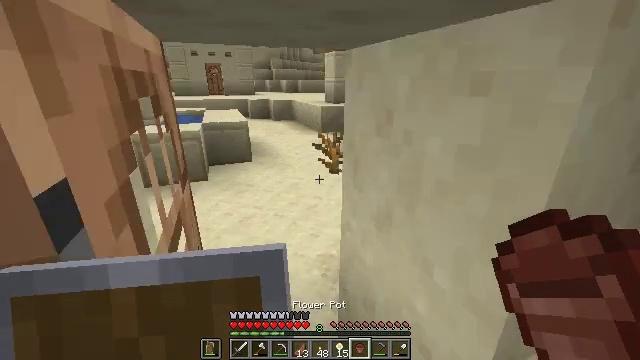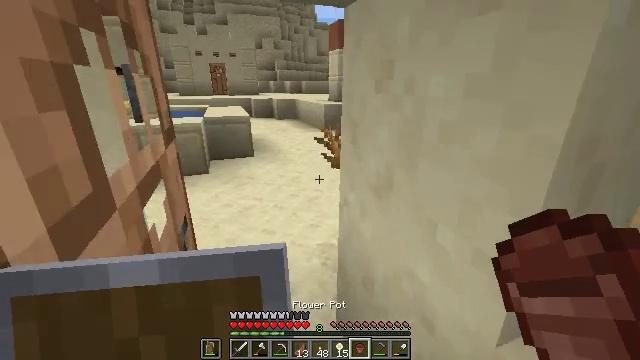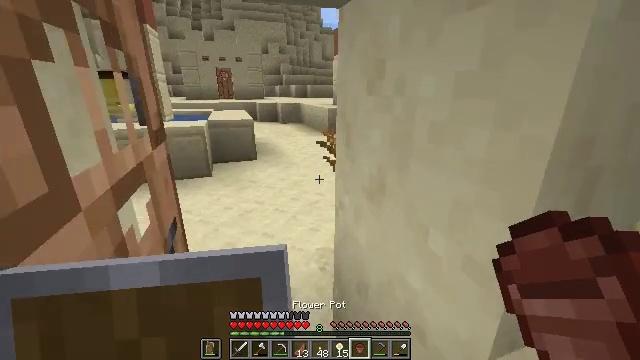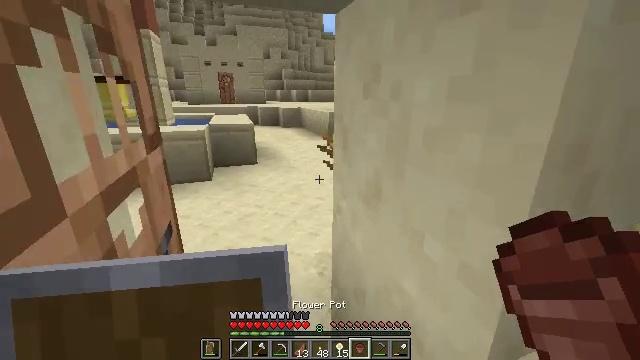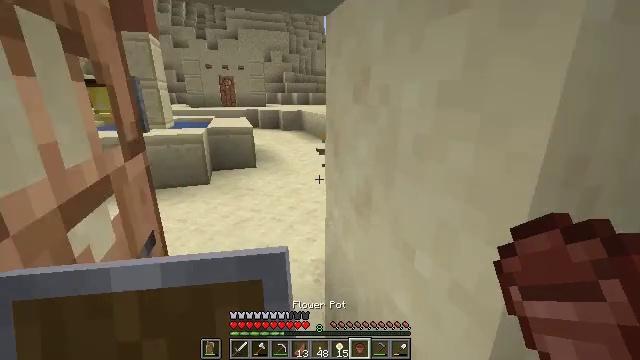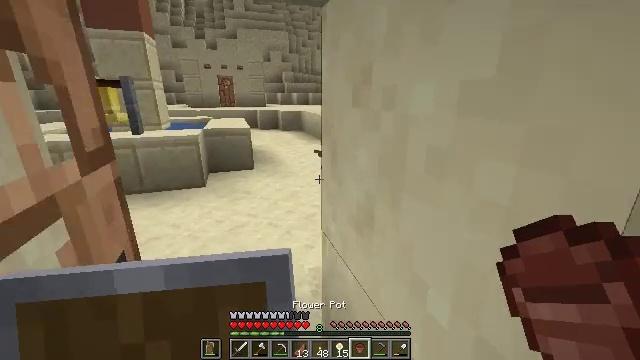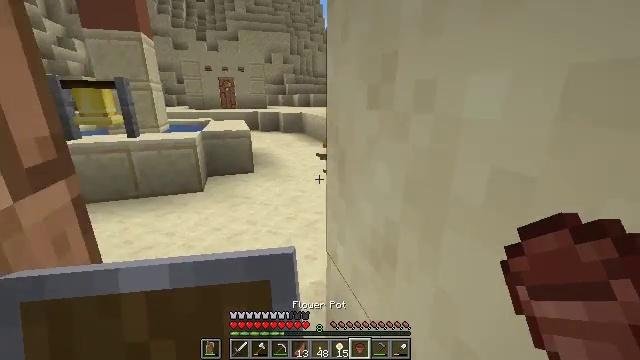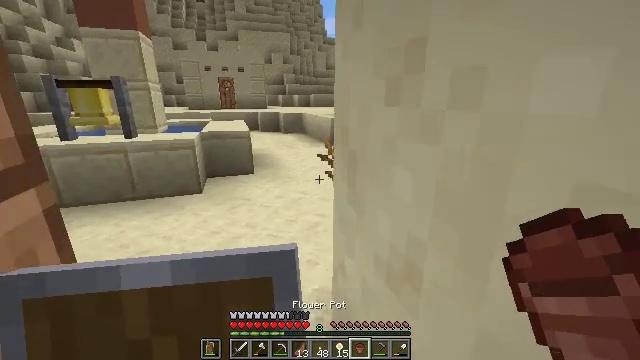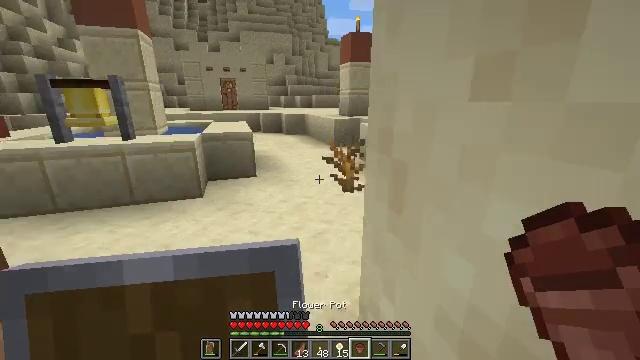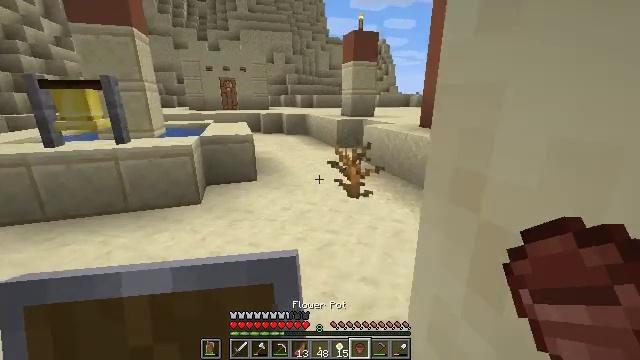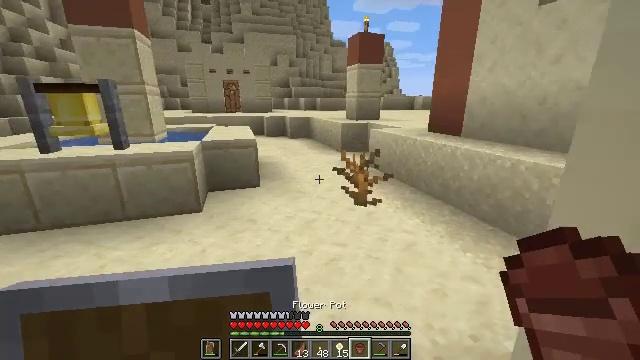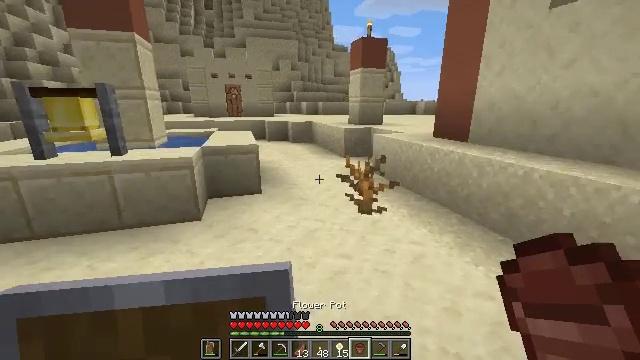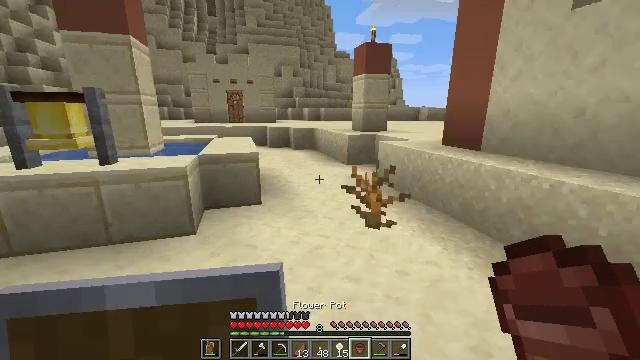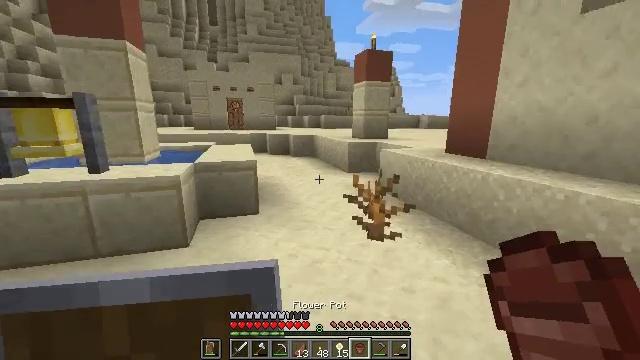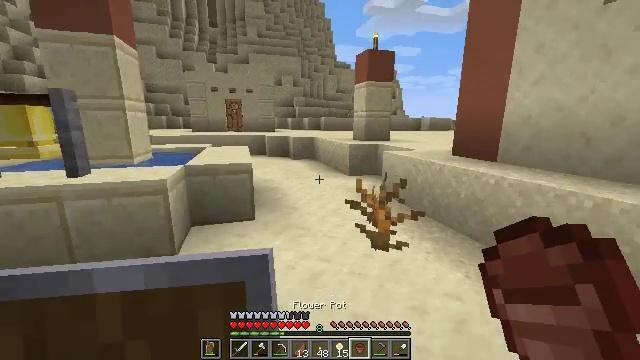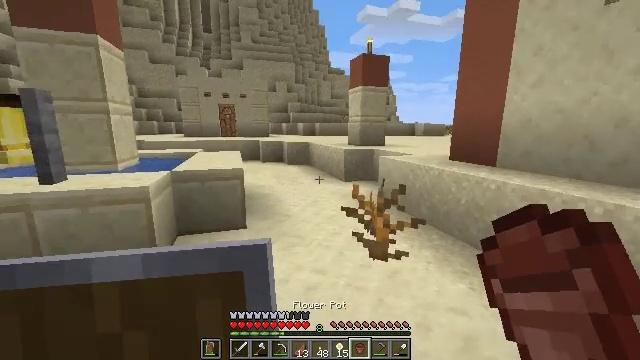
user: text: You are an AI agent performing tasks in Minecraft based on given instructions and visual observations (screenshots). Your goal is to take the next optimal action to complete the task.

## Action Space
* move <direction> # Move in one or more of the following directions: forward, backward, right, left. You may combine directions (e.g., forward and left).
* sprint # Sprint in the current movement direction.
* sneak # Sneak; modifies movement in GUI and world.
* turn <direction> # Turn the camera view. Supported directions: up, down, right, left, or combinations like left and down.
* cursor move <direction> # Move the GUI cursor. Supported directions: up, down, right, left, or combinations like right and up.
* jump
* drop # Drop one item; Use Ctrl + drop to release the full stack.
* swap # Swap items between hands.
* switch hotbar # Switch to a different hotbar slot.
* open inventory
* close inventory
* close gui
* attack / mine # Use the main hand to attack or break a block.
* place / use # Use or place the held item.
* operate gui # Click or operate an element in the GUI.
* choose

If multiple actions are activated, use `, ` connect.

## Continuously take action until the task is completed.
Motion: motion action
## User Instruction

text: Remove the potted dead bush from the pot.
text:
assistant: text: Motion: move forward
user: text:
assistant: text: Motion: move forward, turn left
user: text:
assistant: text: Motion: move forward
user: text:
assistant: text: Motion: move forward
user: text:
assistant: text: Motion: move forward
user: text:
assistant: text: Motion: move forward
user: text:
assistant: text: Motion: move forward
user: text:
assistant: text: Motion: move forward
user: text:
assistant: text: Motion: move forward
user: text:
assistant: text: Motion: move forward, sprint
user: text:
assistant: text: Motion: move forward, sprint
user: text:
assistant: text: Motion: move forward, sprint, turn up
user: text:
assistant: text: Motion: move forward, turn up
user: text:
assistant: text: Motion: move forward
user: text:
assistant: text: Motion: move forward, turn right and up
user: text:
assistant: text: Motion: move forward
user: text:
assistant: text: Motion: move forward
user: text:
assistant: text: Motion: move forward
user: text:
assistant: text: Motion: move forward
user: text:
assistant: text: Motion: move forward
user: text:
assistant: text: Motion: move forward
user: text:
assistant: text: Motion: move forward, turn right and up
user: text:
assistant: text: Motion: move forward, turn right and up
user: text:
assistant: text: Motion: move forward, turn right and up
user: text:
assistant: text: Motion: move forward
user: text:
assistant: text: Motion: move forward
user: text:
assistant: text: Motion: move forward
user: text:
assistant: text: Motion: move forward and move left
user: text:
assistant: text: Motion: move forward and move left
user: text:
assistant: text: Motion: move forward and move left